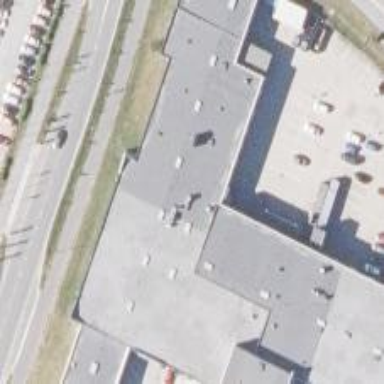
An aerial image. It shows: Commercial building.